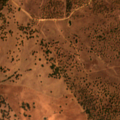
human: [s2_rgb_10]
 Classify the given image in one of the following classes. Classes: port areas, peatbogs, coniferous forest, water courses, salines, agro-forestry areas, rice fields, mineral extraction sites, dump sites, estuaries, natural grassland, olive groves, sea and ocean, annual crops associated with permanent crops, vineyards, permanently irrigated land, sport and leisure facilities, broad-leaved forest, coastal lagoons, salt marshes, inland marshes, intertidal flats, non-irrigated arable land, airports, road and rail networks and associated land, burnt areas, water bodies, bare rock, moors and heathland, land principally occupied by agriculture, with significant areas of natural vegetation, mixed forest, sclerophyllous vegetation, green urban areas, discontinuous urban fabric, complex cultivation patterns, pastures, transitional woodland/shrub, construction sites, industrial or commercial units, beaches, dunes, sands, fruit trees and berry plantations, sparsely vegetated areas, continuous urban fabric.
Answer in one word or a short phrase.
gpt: non-irrigated arable land, pastures, agro-forestry areas